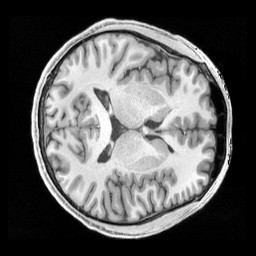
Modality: T1w
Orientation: axial
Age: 29
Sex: male
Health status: healthy
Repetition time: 2.4 s
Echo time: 0.00222 s